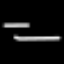
Label: line